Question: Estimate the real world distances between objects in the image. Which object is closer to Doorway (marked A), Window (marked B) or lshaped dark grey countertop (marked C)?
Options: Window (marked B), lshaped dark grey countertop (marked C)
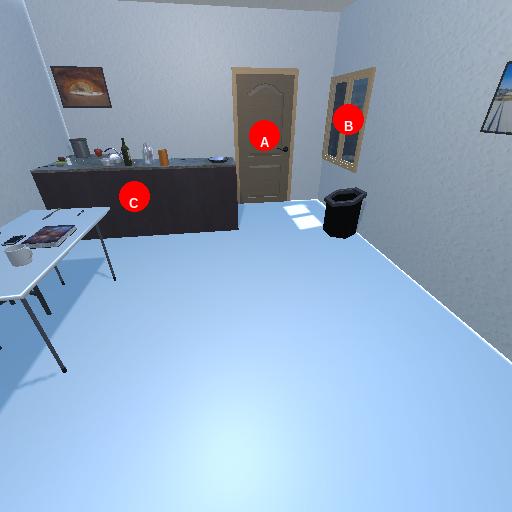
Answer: Window (marked B)